Question: I'm looking everywhere to answer this question but nowhere can I find anything about it. Can anyone tell me whether we can affect the area which received the item hover border-radius property. So that the effect of changes such as color took place after hitting a real area viewed item? Do not block that physically exists in the DOM as a square?
This is simple img.

and some simple fiddle: www.jsfiddle.net/nawAE
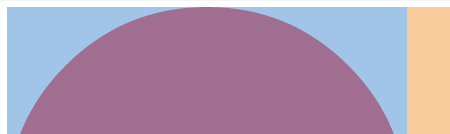
Answer: Well, you can use SVG and pointer-events:
<URL>
Or just use SVG, maybe with some framework like Raphael.
Or maybe play with a map, let me try that...
<URL>
'''
<img class="div" src="http://images2.wikia.nocookie.net/__cb20100822143346/runescape/images/2/21/1x1-pixel.png" usemap="hack"/>
<map name="hack">
<area shape="circle" coords="200,200,200" />
</map>
'''
'''
$('area').hover(function(event) {
$('img.div').toggleClass('hover');
});
'''
<URL>
'''
.div {
display: block;
font-size: 0;
width: 400px;
height: 400px;
background-color: red;
border-radius: 50%;
}
map:hover + img {
background-color: blue;
}
'''
More of that:
<URL>